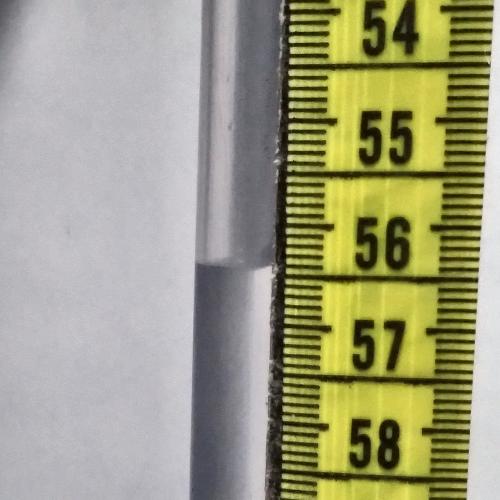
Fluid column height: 56.4 cm